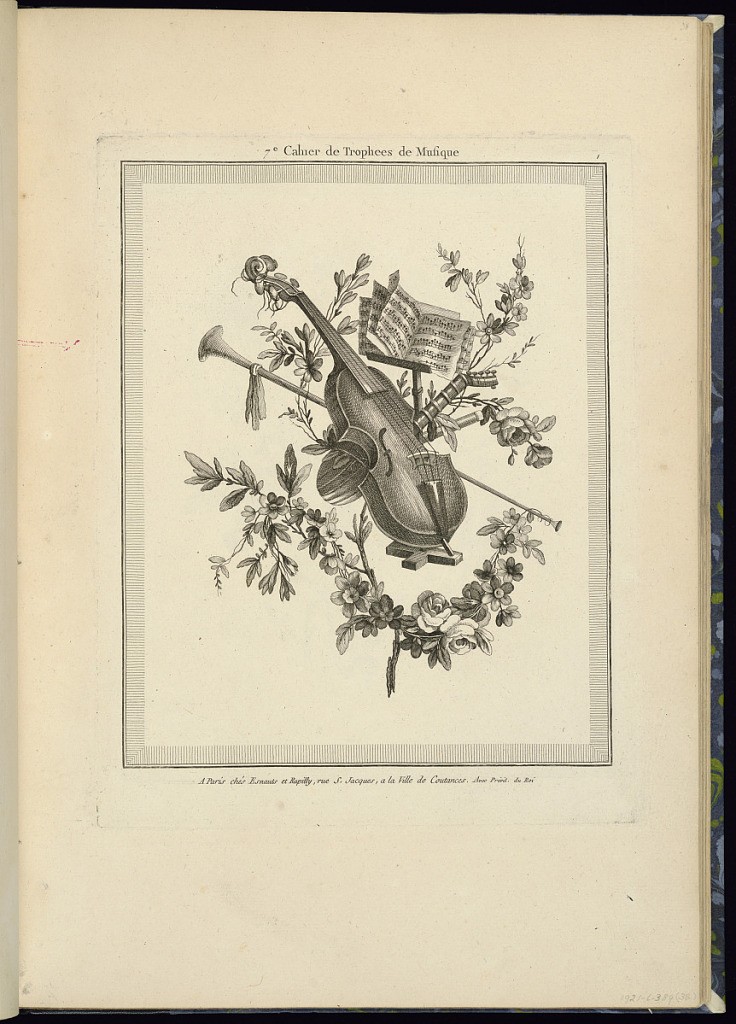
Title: Title Page
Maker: Pierre Ranson, French, 1736–1786
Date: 1778
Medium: Etching on laid paper
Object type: Print
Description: Title page and musical trophy design incorporating foliate branches, flowers, a festoon of flowers, violin, lute, horn, and sheets of music. The plate is titled and numbered.